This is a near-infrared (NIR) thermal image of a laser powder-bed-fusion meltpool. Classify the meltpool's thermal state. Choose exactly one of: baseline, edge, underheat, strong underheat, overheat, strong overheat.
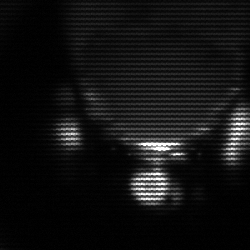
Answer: baseline